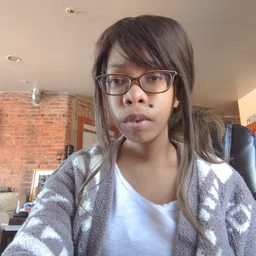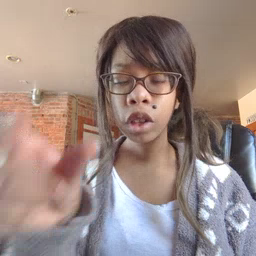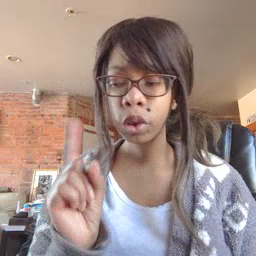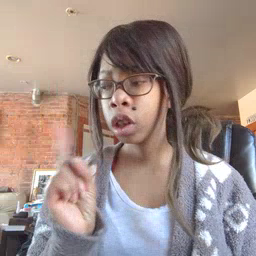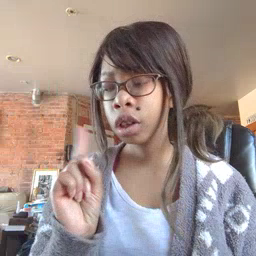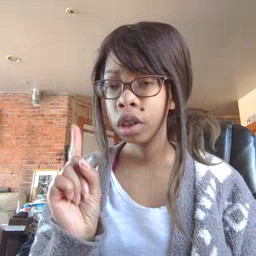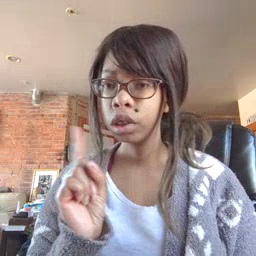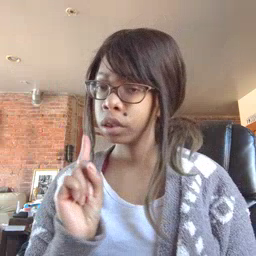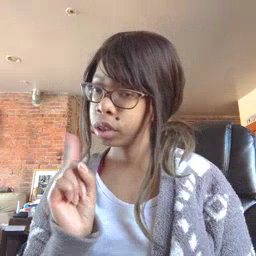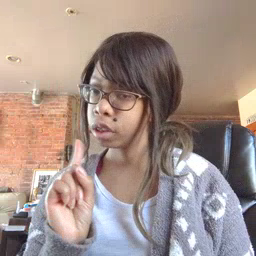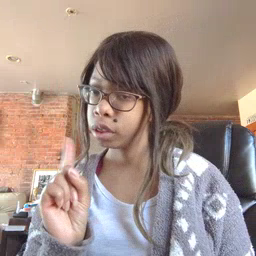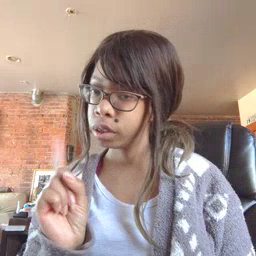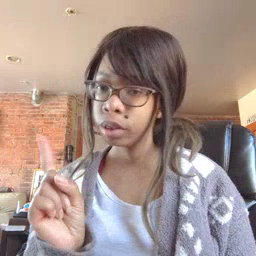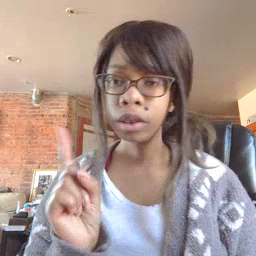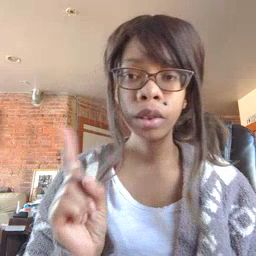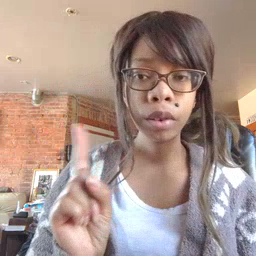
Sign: where